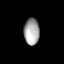
Tissue: lung
Cell type: Epithelial cells
Senescence score: 0.1682
Nuclear area (px): 399
Mean DAPI intensity: 166.148